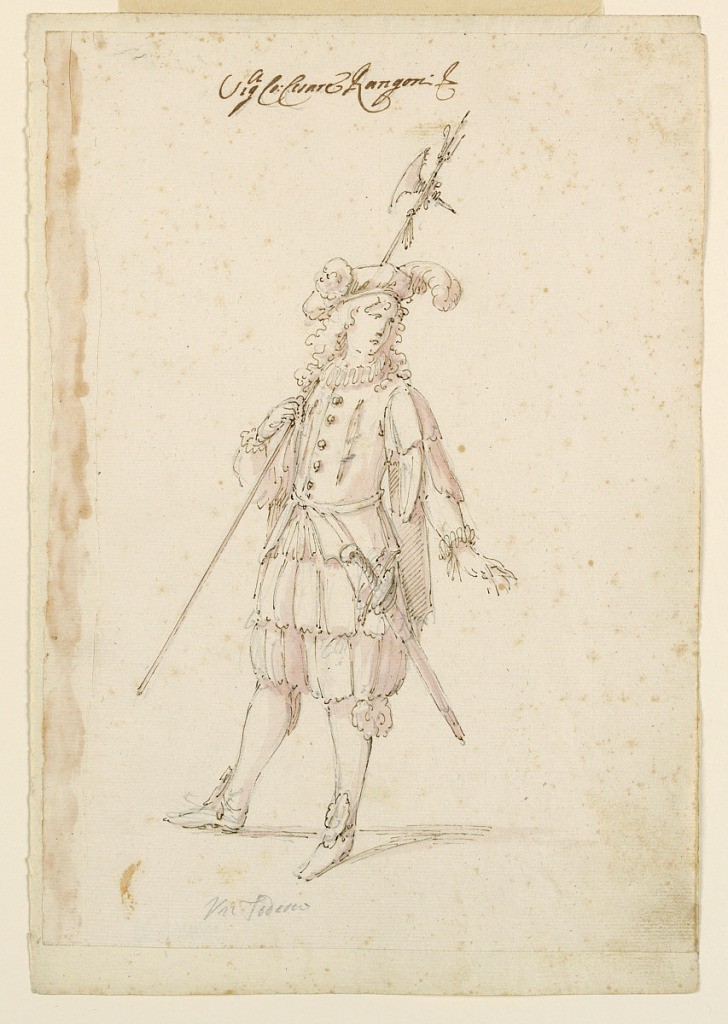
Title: Costume Design: A German for a Ballet
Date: ca. 1720
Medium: Lead pencil, pen and ink, brush and bistre, rose water color on paper
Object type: Drawing
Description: Vertical rectangle. A young halberdier is shown in the three quarter profile, turned toward left, the head turned toward the left shoulder. Written above, in ink, over pencil: "Sigr Co. Cesare Rangoni." Caption written in pencil: "Un Tedescho."